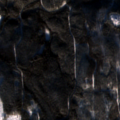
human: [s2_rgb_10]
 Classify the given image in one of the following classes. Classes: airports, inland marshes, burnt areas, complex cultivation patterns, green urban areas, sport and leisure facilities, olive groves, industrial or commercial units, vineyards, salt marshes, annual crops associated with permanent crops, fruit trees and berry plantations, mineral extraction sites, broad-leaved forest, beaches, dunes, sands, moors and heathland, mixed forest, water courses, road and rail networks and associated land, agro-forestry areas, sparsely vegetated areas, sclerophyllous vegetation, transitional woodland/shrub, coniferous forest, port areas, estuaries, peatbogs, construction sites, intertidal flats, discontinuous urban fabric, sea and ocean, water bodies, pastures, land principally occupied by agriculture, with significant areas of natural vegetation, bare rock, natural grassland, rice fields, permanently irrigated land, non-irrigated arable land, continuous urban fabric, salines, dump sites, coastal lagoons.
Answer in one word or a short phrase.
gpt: coniferous forest, mixed forest